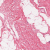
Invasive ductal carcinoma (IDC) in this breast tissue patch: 0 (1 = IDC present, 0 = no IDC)